Interaction volume radius: 10 \u00c5
Interaction volume height: 10 \u00c5
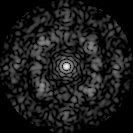
Disorder parameter: 0.6827